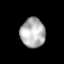
Tissue: lung
Cell type: T cells
Senescence score: 0.1701
Nuclear area (px): 710
Mean DAPI intensity: 178.82